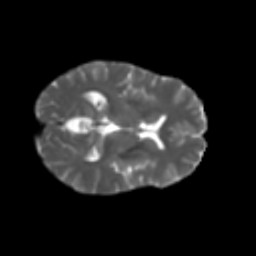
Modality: T2w
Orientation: axial
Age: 55
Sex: female
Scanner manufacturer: ge
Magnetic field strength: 3 T
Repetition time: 7.8 s
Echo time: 0.0606 s